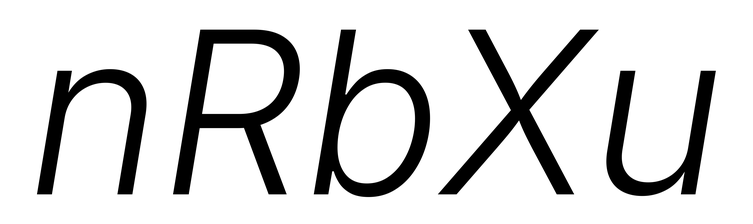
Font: Inter-Italic_Light_Italic